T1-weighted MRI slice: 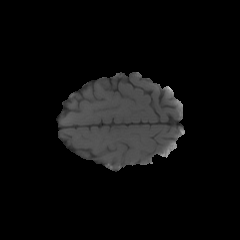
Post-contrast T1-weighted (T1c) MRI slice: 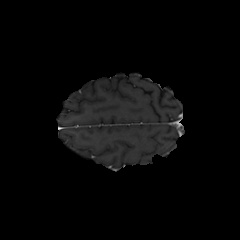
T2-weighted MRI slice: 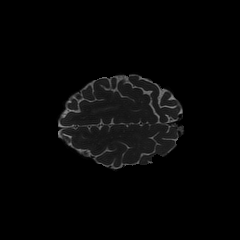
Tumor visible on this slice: yes